Question:
If the "button/checkbox" I have created below is selected by the user on view controller 1, then I would like an image to (appear) display on view controller 2.
if i leave view controller 2 screen and come back to view controller 2 screen, the image should still display as long as the button is still selected on view controller 1.
if the "button" is no longer selected on view controller 1, then the image should no longer be displayed on view controller 2.
Please help, thank you.
- (IBAction)checkButton2:(id)sender {
if (!checked2) {'''
[_checkBoxButton2 setImage:[UIImage imageNamed:@"checkBoxMarked.png"] forState:UIControlStateNormal];
checked2 = YES;
// alert placeholder
UIAlertView *alert=[[UIAlertView alloc]initWithTitle:@"Locked" message:@"this is locked." delegate:nil cancelButtonTitle:@"OK" otherButtonTitles:@"Cancel", nil];
[alert show];
[_checkBoxButton2 setImage:[UIImage imageNamed:@"checkBox.png"] forState:UIControlStateNormal];
checked2 = NO;
'''
}else if (checked2) {'''
[_checkBoxButton2 setImage:[UIImage imageNamed:@"checkBox.png"] forState:UIControlStateNormal];
checked2 = NO;
// alert placeholder
UIAlertView *alert=[[UIAlertView alloc]initWithTitle:@"Character selection:" message:@"The box is no longer selected." delegate:nil cancelButtonTitle:@"OK" otherButtonTitles:@"Cancel", nil];
[alert show];
'''
}
}
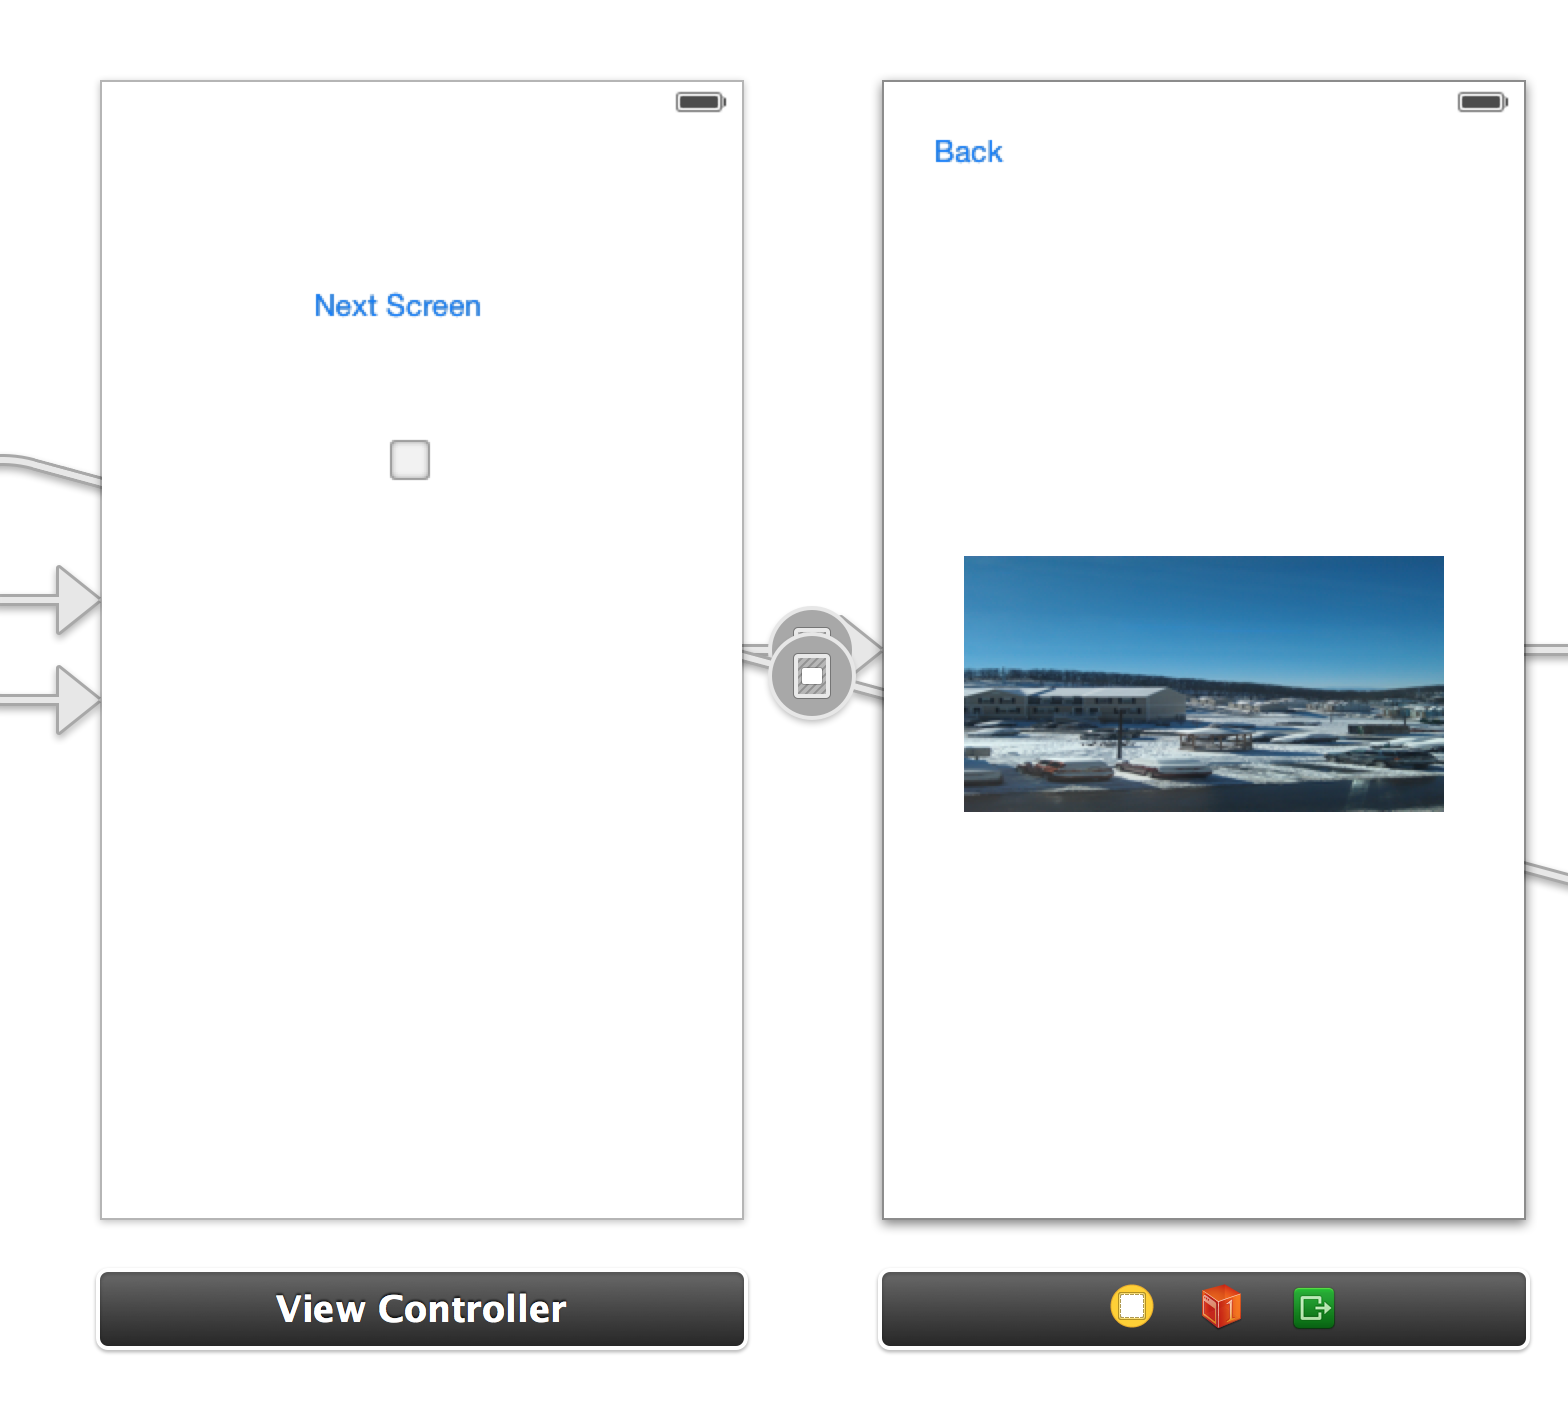
Answer: You should Embed you View into a navigation controller.
When you press Next Screen, perform a segue:
'''
- (IBAction)nextBtn:(id)sender {
[self performSegueWithIdentifier:@"segue" sender:self];
}
'''
before you segue, set a BOOL flag to determine if it should display or not:
'''
- (void) prepareForSegue:(UIStoryboardSegue *)segue sender:(id)sender{
if([segue.identifier isEqualToString:@"step2Segue"]){
ImageViewController *controller = (ImageViewController *)segue.destinationViewController;
controller.displayImage = checked2;
}
}
'''
Finaly in the ImageViewController add a condition based on the Bool to determine if you should display it or not:
in
'''
@interface ImageViewController : ViewController
@property (strong, nonatomic) IBOutlet UIImageView *image;
@property (nonatomic, assign) BOOL displayImage;
@end
'''
In
'''
-(void)viewDidLoad{
if (self.displayImage) {
self.image.hidden = YES;
}else{
self.image.hidden = NO;
}
}
'''